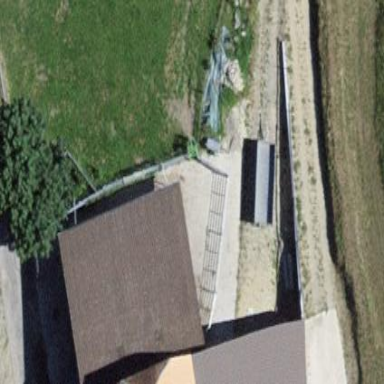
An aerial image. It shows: Barn.